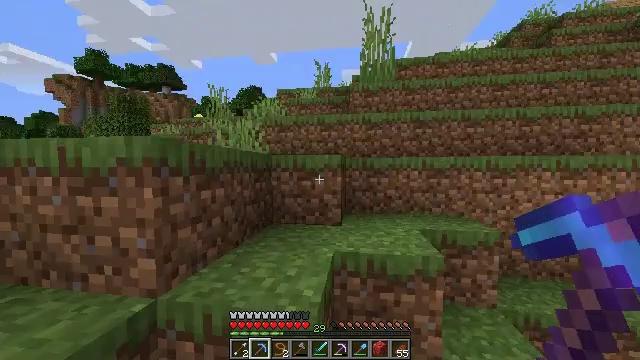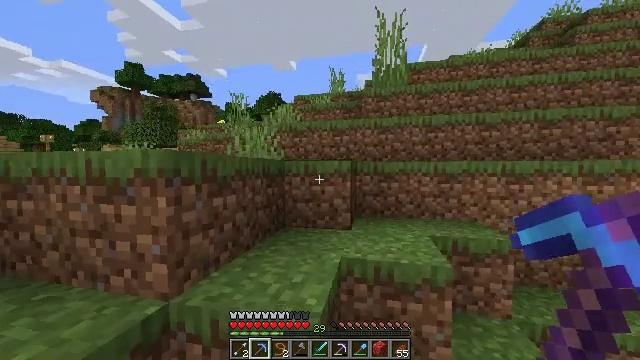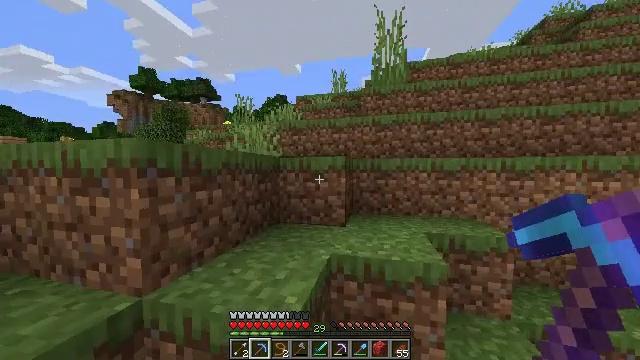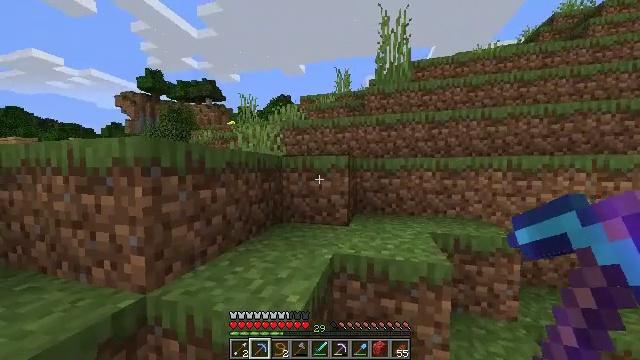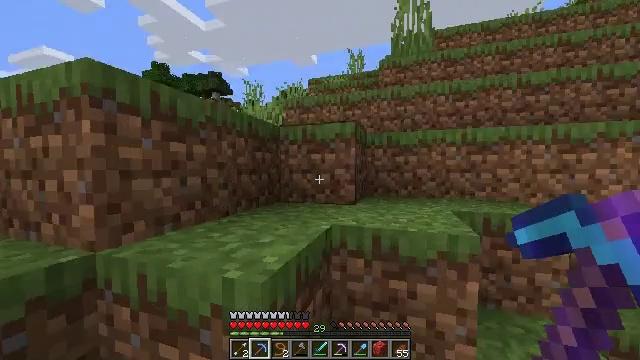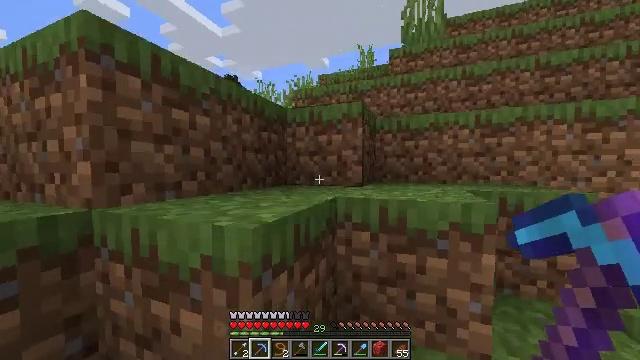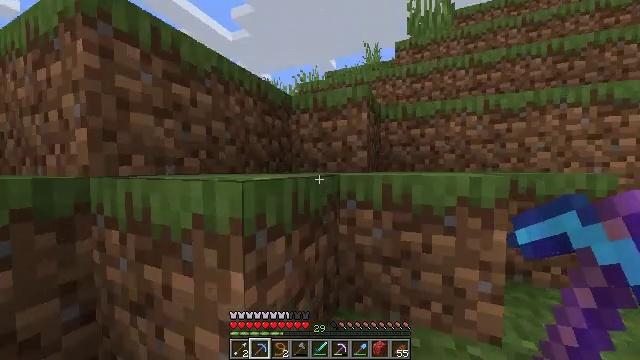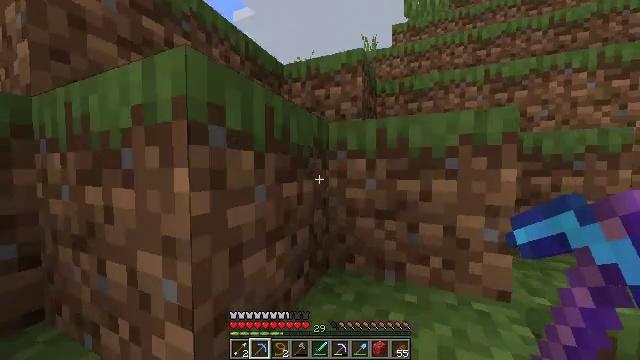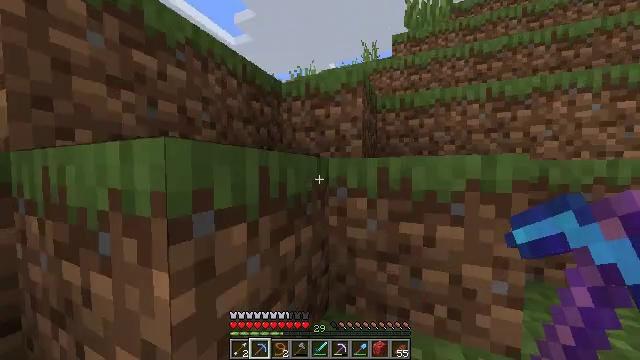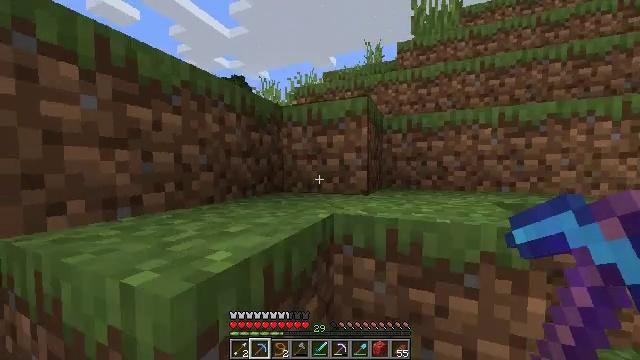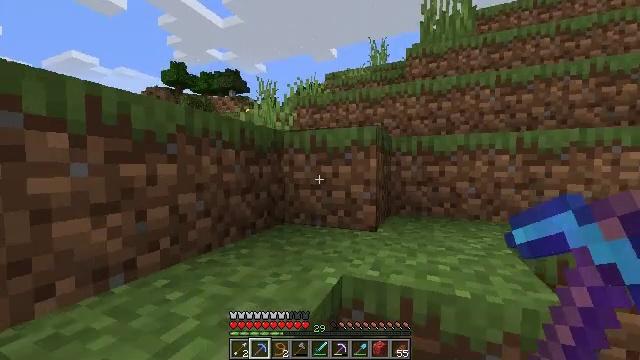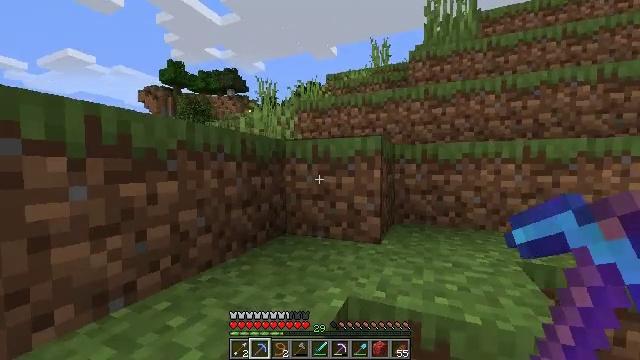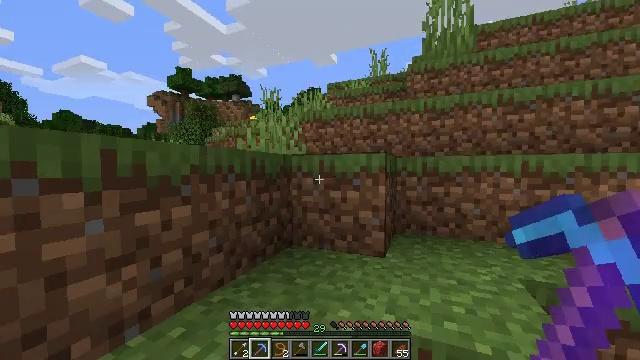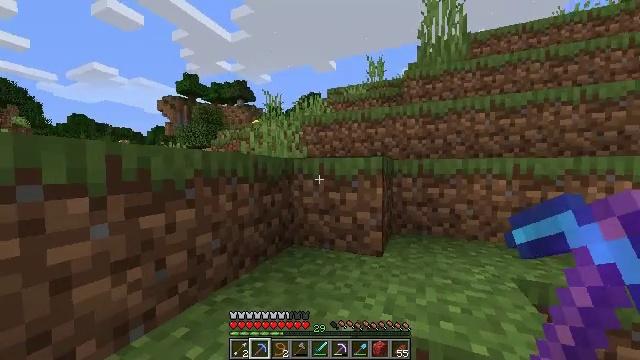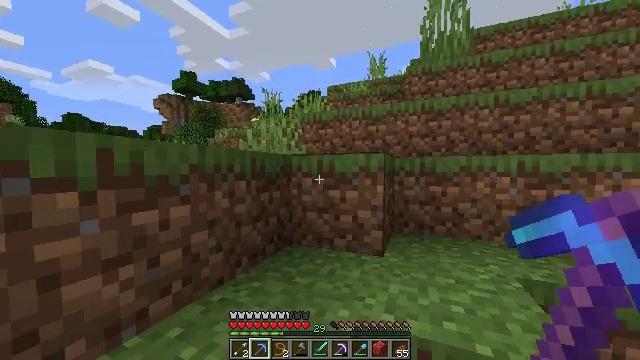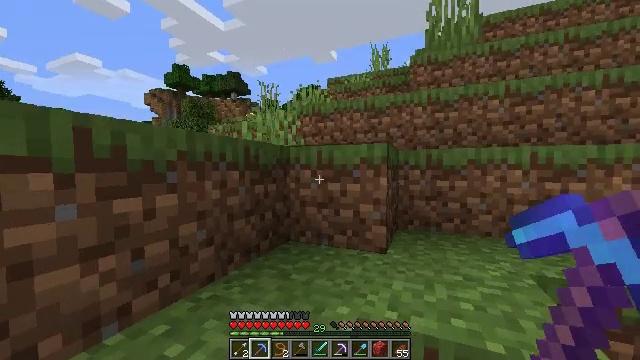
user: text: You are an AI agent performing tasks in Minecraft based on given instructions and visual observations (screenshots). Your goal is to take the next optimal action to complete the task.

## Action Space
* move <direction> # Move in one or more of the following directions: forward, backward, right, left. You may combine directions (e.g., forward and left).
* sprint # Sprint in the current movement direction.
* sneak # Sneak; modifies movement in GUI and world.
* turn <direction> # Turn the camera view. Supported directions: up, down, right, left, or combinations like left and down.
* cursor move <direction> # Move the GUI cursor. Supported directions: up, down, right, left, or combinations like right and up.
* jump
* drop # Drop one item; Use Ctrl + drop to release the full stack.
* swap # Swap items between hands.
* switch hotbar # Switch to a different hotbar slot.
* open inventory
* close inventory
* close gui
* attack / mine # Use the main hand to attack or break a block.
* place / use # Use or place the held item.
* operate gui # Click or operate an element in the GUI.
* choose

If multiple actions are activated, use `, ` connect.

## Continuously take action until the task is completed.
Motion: motion action
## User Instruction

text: Remove a lead from the inventory.
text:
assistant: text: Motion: move forward, sprint, turn left
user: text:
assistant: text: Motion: move forward, sprint, turn left
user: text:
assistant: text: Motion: move forward, sprint, turn left
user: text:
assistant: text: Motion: move forward, sprint, turn left
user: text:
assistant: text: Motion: move forward, sprint, turn left
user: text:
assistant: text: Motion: move forward, sprint, turn left, jump
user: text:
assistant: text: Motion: move forward, sprint, jump
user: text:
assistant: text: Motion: move forward, sprint, jump
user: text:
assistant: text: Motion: move forward, sprint, jump
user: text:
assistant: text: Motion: move forward and move left, sprint, jump
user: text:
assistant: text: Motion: move forward and move left, sprint
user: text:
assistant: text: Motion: move forward and move left, sprint
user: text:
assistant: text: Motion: move forward and move left, sprint
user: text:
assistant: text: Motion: move forward and move left, sprint
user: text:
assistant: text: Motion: move forward and move left, sprint
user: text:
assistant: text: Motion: move forward, sprint
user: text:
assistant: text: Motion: move forward, sprint, jump
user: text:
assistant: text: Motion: move forward, sprint, jump
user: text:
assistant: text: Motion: move forward, sprint, jump
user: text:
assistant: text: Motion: move forward, sprint, jump
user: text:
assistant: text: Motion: move forward, sprint
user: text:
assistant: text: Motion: move forward, sprint
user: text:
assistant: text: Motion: move forward, sprint
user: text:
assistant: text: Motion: move forward, sprint
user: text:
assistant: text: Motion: move forward, sprint
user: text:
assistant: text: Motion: move forward, sprint
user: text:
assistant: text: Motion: move forward, sprint, jump
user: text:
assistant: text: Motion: move forward, sprint, jump
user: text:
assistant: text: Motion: move forward, sprint, turn right, jump
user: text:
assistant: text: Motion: move forward, sprint, turn right